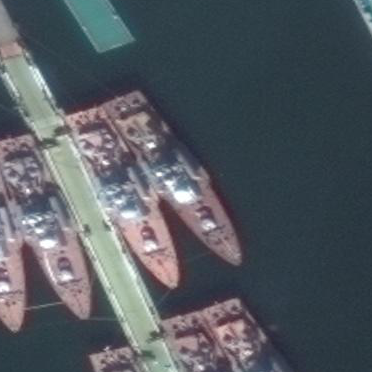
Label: destroyer